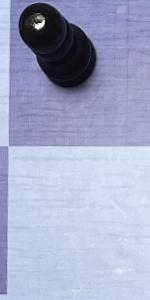
Label: Empty